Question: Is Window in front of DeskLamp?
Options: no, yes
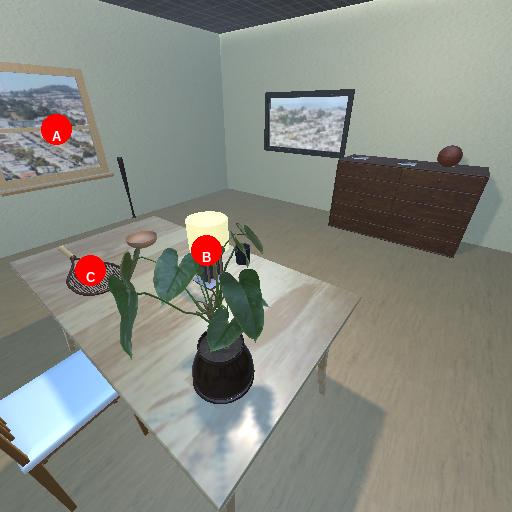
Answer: no